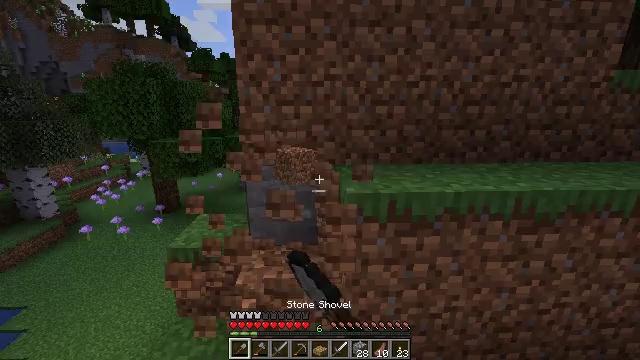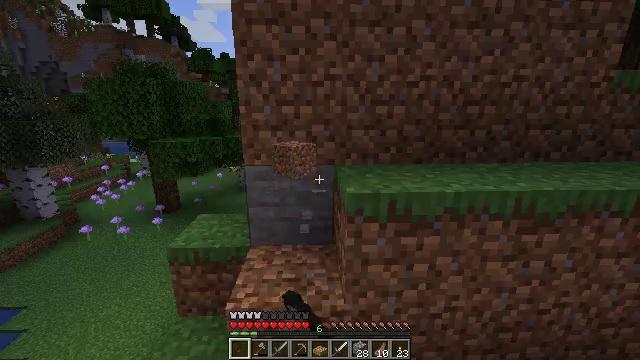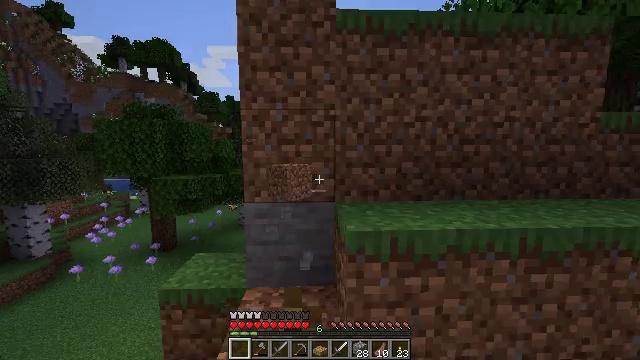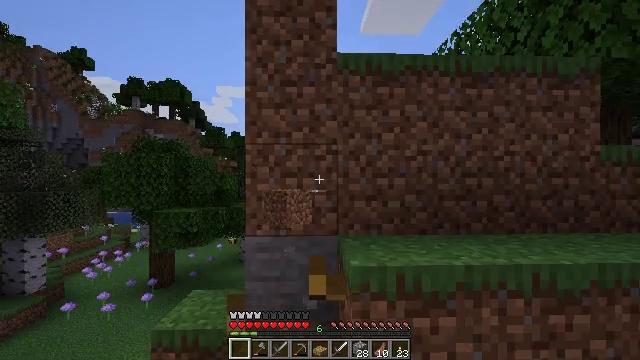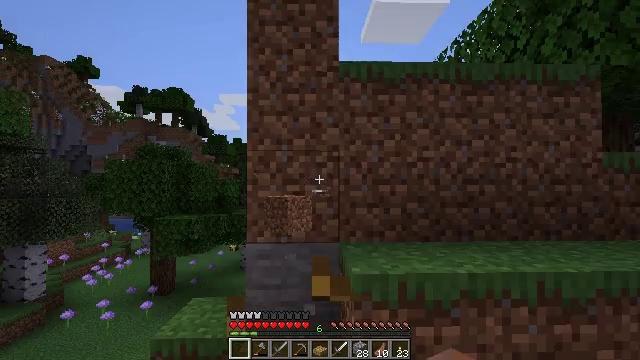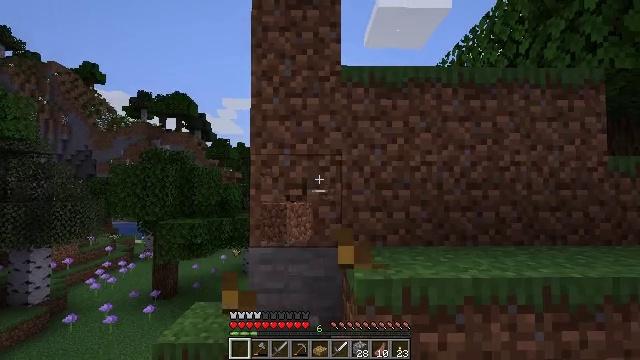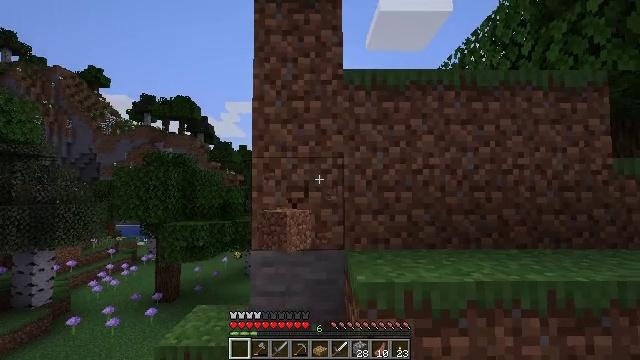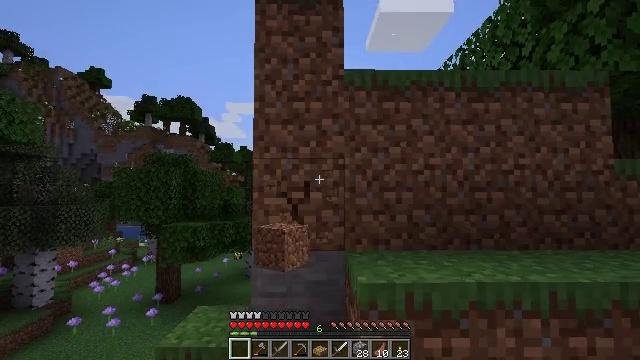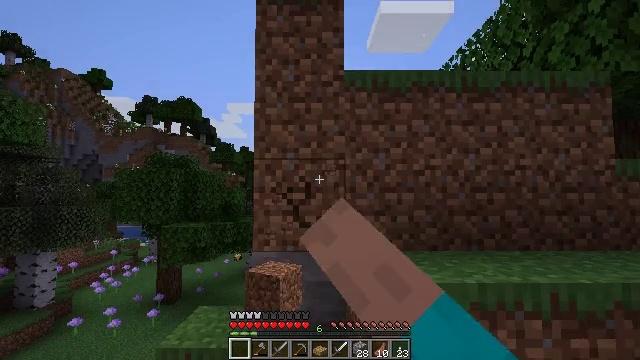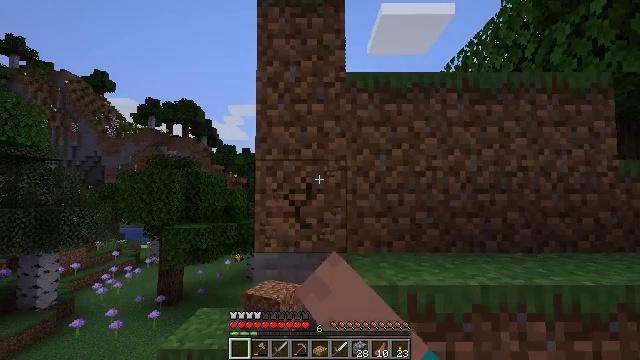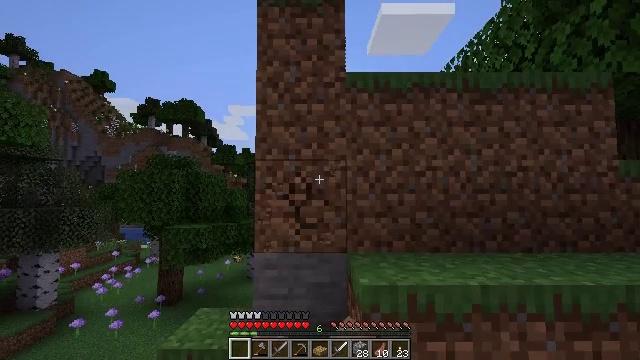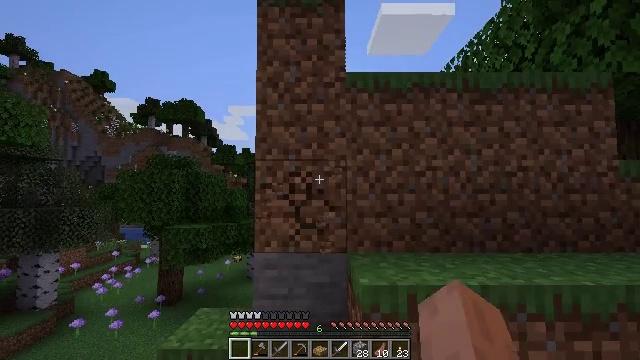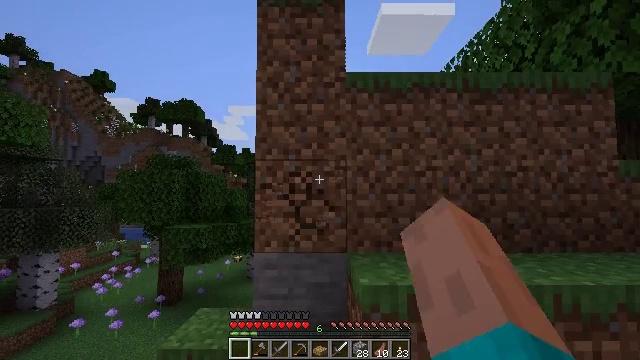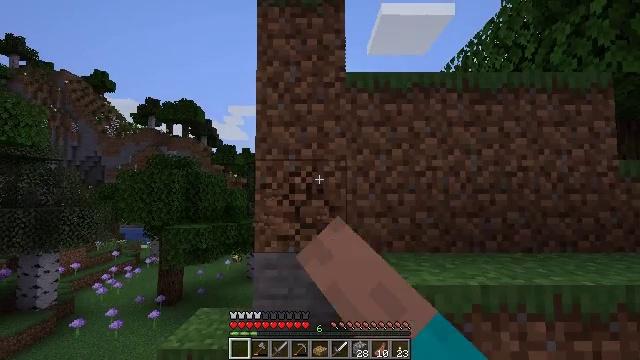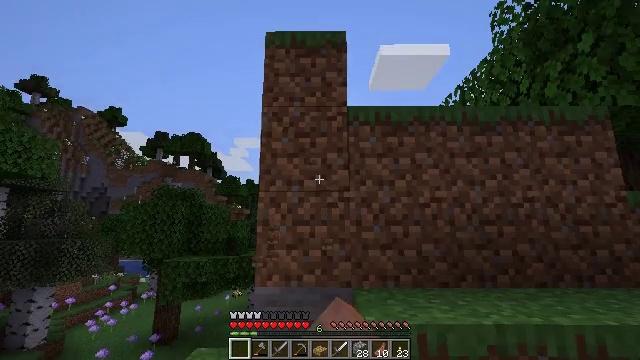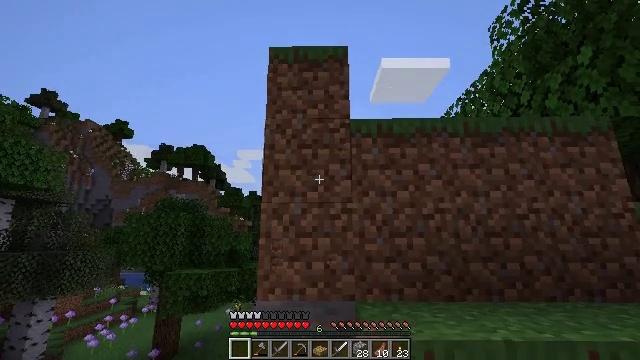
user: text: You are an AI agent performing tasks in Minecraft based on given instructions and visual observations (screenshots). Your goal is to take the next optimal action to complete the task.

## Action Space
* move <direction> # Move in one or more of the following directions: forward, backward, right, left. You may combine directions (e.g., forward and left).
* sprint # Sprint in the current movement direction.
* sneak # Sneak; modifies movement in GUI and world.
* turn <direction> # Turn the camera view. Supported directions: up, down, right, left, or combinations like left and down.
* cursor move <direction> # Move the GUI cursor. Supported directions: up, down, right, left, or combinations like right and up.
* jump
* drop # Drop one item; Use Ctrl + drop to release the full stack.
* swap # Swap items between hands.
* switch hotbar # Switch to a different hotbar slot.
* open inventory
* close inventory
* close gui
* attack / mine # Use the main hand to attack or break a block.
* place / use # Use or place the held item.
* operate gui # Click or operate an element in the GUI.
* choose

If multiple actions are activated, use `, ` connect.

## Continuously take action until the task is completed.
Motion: motion action
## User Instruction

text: Use a crafting table to make an iron shovel.
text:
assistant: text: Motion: attack / mine
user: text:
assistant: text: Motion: turn up, attack / mine
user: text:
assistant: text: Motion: turn up, attack / mine
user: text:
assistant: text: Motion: turn up, attack / mine
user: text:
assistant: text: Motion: attack / mine
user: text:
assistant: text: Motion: attack / mine
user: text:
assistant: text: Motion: attack / mine
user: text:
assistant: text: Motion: attack / mine
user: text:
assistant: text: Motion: attack / mine
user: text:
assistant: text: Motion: attack / mine
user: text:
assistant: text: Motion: attack / mine
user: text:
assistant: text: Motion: attack / mine
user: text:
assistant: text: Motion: attack / mine
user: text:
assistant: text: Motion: turn up, attack / mine
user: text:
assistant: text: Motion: turn up, attack / mine
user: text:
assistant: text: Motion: attack / mine
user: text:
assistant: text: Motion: attack / mine
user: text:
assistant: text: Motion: attack / mine
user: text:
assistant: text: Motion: attack / mine
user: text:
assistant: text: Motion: attack / mine
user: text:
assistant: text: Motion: attack / mine
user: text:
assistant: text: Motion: turn down, attack / mine
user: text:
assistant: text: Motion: turn left and down, attack / mine
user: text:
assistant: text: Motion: turn left, attack / mine
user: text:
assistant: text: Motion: turn left and down, attack / mine
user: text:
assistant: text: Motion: attack / mine
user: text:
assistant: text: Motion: turn left, attack / mine
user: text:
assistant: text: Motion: turn left and down, attack / mine
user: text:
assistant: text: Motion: turn left and down, attack / mine
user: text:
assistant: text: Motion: turn left and down, attack / mine